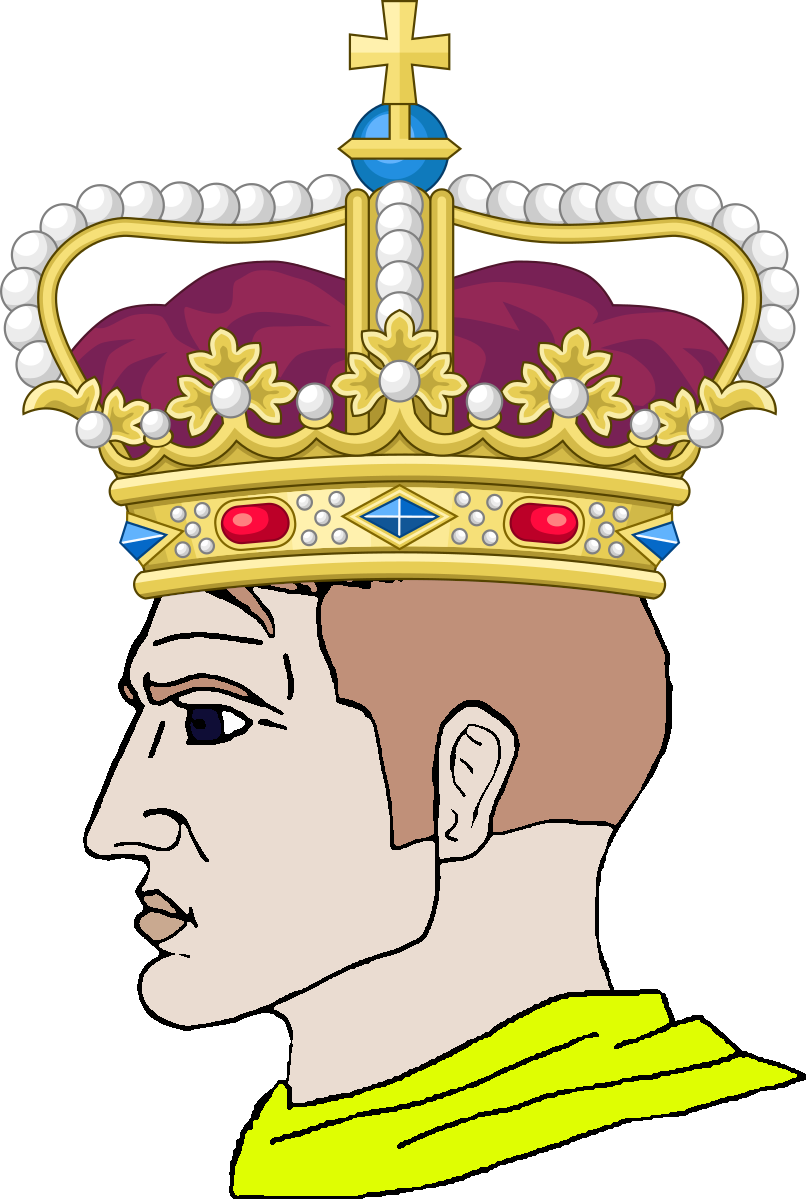
Label: 4_Yes_Chad